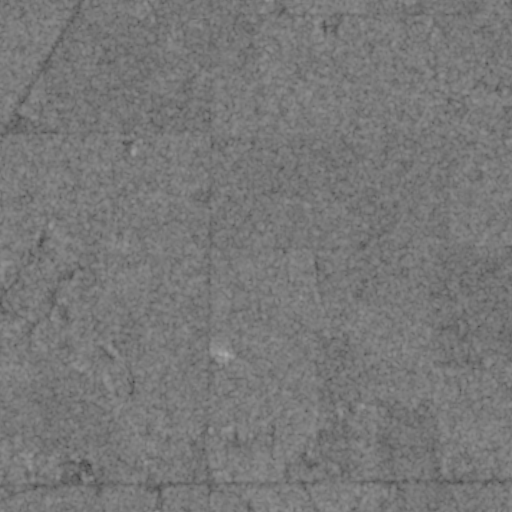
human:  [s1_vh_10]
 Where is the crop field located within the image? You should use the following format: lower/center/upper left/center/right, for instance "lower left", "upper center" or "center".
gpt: The crop field is located in the lower left of the image.
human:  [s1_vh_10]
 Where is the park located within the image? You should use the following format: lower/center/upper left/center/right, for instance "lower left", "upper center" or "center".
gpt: The park is located in the upper left of the image.
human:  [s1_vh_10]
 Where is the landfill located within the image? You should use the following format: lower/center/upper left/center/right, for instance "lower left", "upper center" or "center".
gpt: There is no landfill in the image.

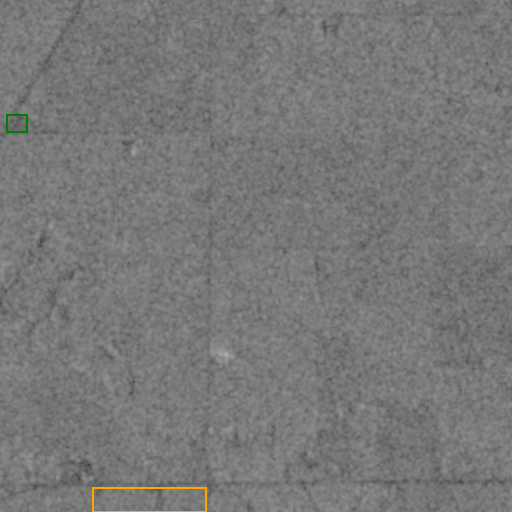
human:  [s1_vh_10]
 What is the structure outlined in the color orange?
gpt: The structure outlined in orange is a crop field.
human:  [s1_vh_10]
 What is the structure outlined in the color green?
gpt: The structure outlined in green is a park.
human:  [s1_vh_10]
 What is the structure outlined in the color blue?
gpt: There is no blue outline.